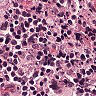
Metastatic tissue present: no